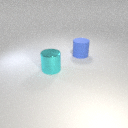
large blue rubber cylinder behind large cyan metal cylinder